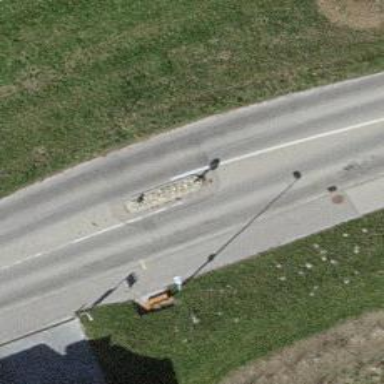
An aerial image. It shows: Traffic calming island.